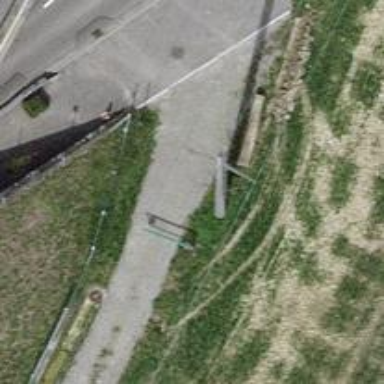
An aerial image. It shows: Concrete power pole.